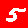
Digit: 5